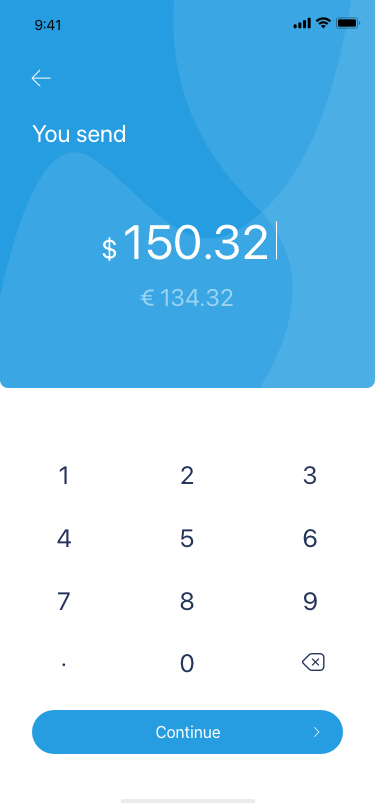
Text in this UI design:
$ 150.32
€ 134.32
0
9
8
7
.
6
5
4
3
2
1